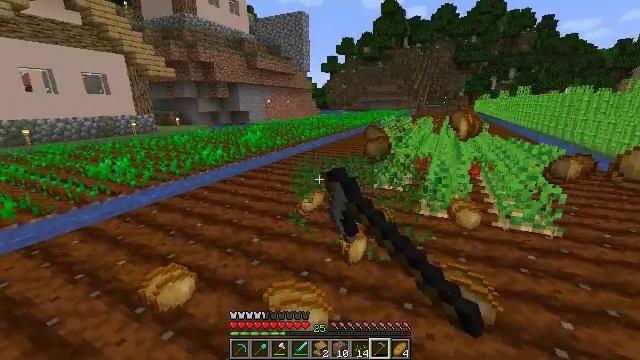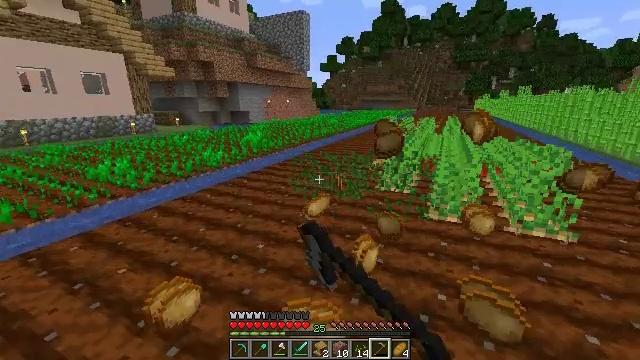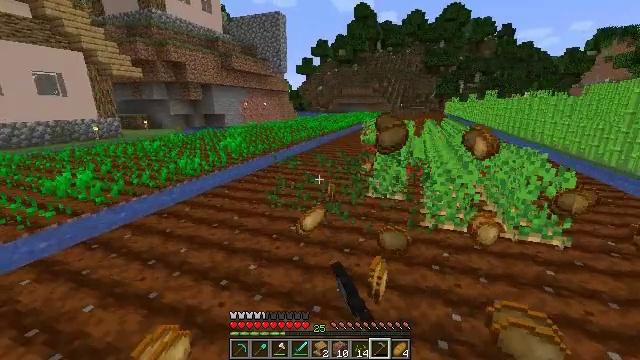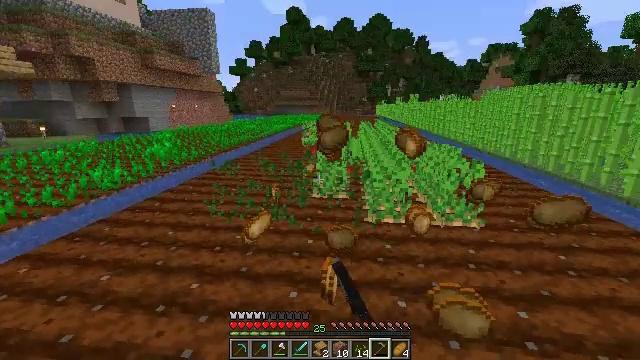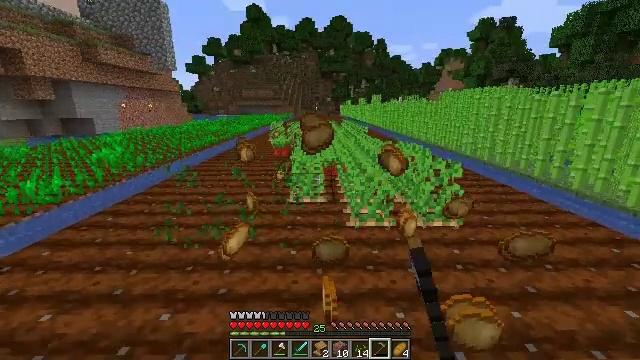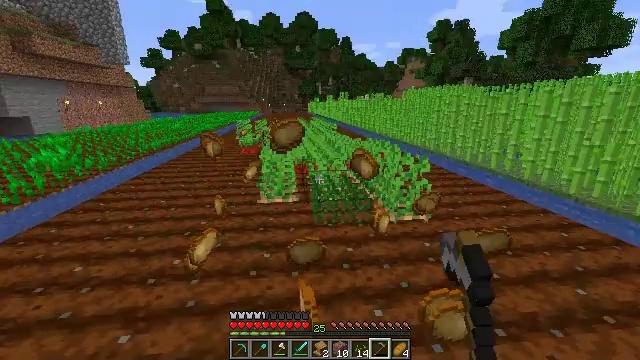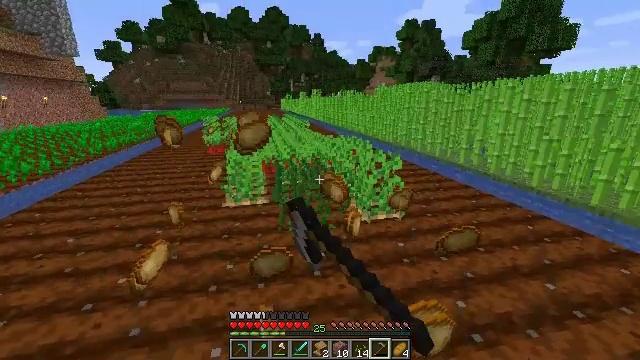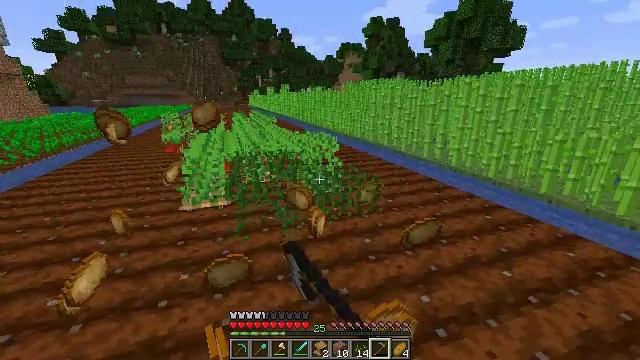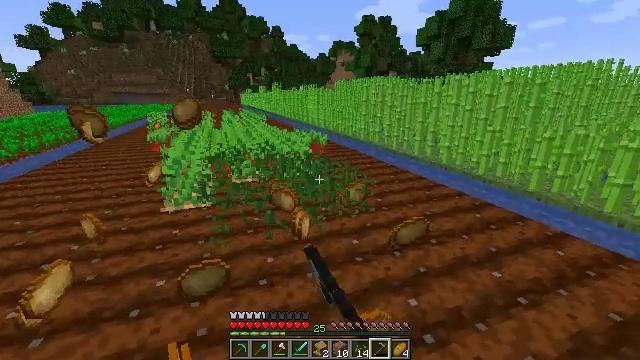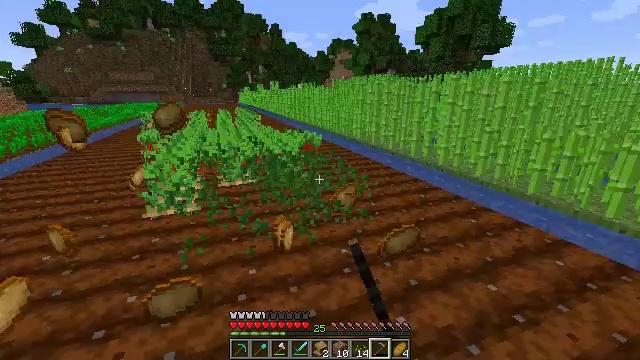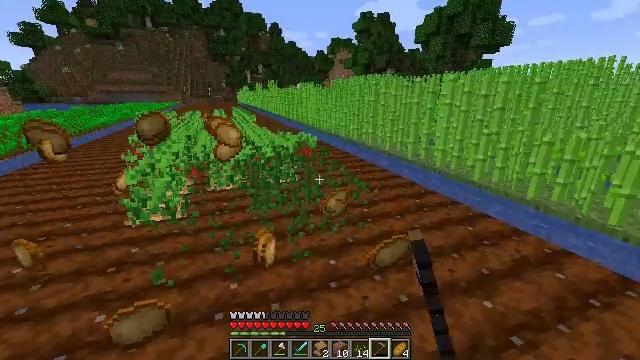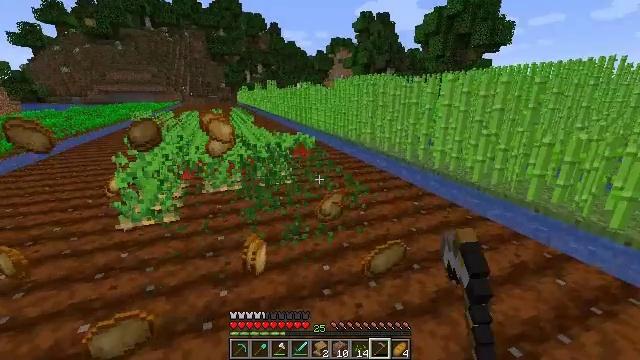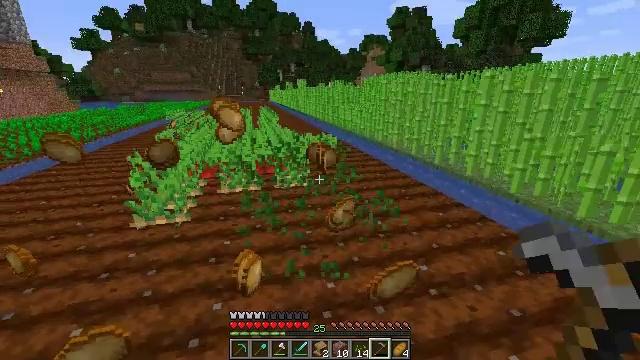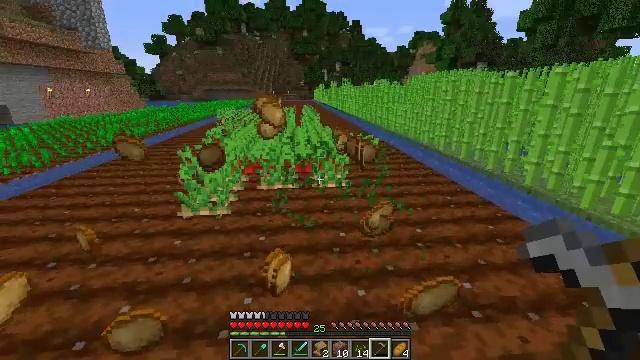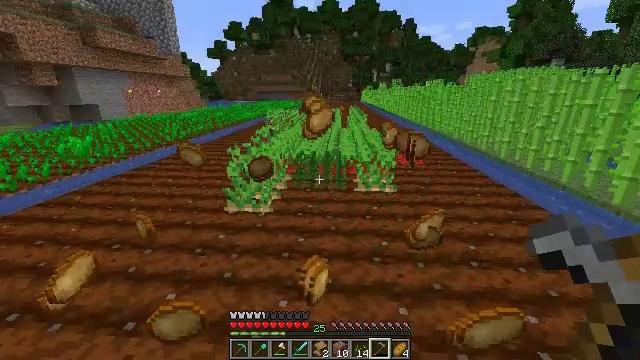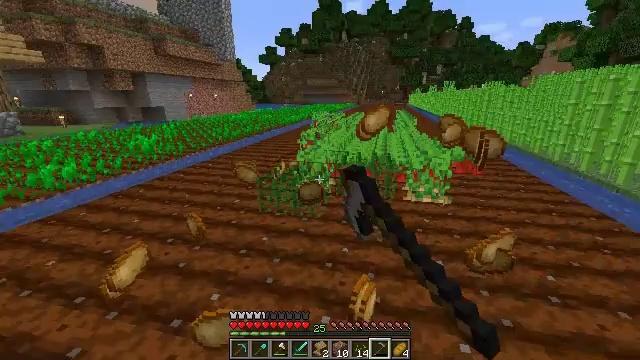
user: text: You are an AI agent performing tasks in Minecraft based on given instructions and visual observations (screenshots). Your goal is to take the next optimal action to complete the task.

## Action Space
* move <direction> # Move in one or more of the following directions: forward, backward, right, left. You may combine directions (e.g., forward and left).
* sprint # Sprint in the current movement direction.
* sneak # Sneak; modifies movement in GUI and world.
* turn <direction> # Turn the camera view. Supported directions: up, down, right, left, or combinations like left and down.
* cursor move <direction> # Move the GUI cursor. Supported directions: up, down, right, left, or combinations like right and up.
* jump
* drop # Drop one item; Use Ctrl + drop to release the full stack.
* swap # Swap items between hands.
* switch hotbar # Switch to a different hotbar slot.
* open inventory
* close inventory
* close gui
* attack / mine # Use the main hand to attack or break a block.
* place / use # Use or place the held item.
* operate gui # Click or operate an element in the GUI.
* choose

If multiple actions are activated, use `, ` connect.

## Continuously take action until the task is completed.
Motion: motion action
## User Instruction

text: Gather potatoes by left-clicking.
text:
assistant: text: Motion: move forward and move left, attack / mine
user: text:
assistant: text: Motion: move forward and move left, turn right, attack / mine
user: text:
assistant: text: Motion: move forward and move left, turn right, attack / mine
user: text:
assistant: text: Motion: move forward, turn right, attack / mine
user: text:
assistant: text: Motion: move forward and move right, turn right, attack / mine
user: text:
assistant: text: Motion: move forward and move right, turn right, attack / mine
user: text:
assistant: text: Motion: move forward and move right, turn right, attack / mine
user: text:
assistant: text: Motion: move forward and move right, turn right, attack / mine
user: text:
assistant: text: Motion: move forward and move right, attack / mine
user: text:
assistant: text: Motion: move forward and move right, attack / mine
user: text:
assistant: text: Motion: move forward and move right, attack / mine
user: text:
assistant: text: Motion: move forward and move right, turn left, attack / mine
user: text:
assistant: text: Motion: move forward and move left, turn left, attack / mine
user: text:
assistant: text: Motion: move forward and move left, turn left, attack / mine
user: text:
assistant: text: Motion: move forward and move left, turn left, attack / mine
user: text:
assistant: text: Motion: move forward and move left, turn left, attack / mine
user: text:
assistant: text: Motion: move forward and move left, turn left, attack / mine
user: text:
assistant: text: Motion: move forward and move left, attack / mine
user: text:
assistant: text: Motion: move forward and move left, attack / mine
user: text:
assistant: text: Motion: move forward and move left, attack / mine
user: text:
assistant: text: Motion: attack / mine